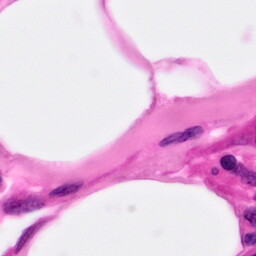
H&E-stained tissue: Pancreatic